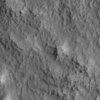
Label: not_dusty